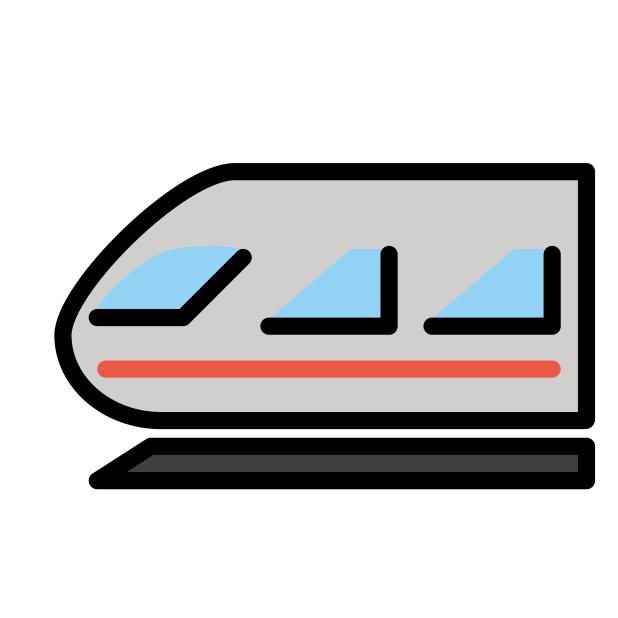
Emoji: 🚈
Name: light rail
Unicode: 0x1f688